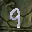
Label: 9